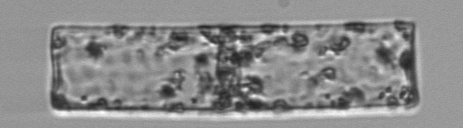
Label: Guinardia_flaccida